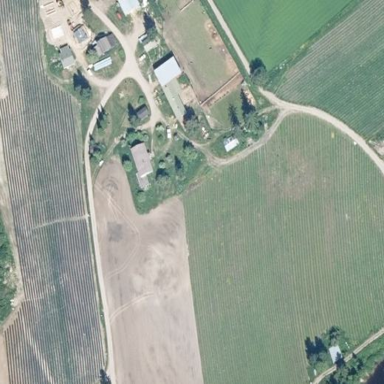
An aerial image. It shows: Farmyard area.